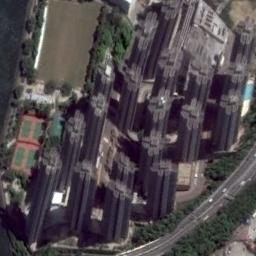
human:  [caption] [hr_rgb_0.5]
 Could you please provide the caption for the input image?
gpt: There aren't many cars on the road next to the building .

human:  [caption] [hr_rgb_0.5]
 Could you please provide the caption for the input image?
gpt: The commercial area is consist of many tall buildings .

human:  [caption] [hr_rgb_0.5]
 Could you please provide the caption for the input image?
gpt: In a business district there are several tall buildings and a swimming pool and lawns and several roads with many cars and many trees .

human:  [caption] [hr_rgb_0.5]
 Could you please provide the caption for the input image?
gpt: A commercial area has lots of high-rise buildings arranged neatly and some sports areas are also in the  commercial area .

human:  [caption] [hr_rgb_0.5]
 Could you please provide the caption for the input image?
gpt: There are black buildings arranged neatly on commercial area .